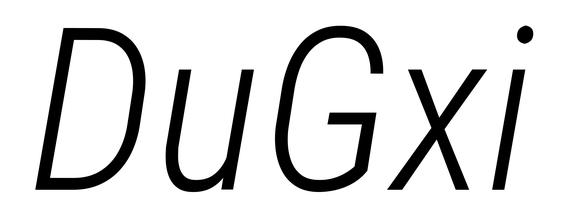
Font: Roboto-Italic_Condensed_Light_Italic